Question:
Please see attached image. How would I achieve an underline effect like this using CSS?
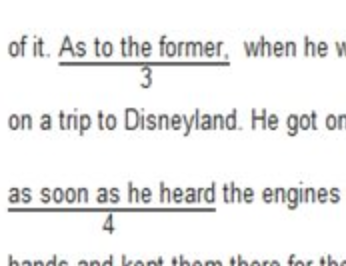
Answer: I believe this is exactly what you are looking for:
'''
<span class="underlined">example text<hr/>#</span>
'''
'''
.underlined {
display:inline-block;
vertical-align:text-top;
text-align:center;
}
.underlined hr {
border:none;
border-top:1px solid black;
margin:0;
}
'''
<URL>.
The span is displayed as 'inline-block' element, so it'll allow line-breaking elements such as '<hr>' inside the 'span'. Using that, you can simply put a '<hr>' between the text itself and the subscript, and you'll have the desired result. The 'vertical-align' is required to make the text itself fit in the regular flow of the text, pushing the subscript to below the text.
Be warned though, this will disrupt the flow of the text. I don't know what you wanted to use this for, but I think there is probably another way to get the result you want, without having to use this.